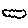
Label: cloud